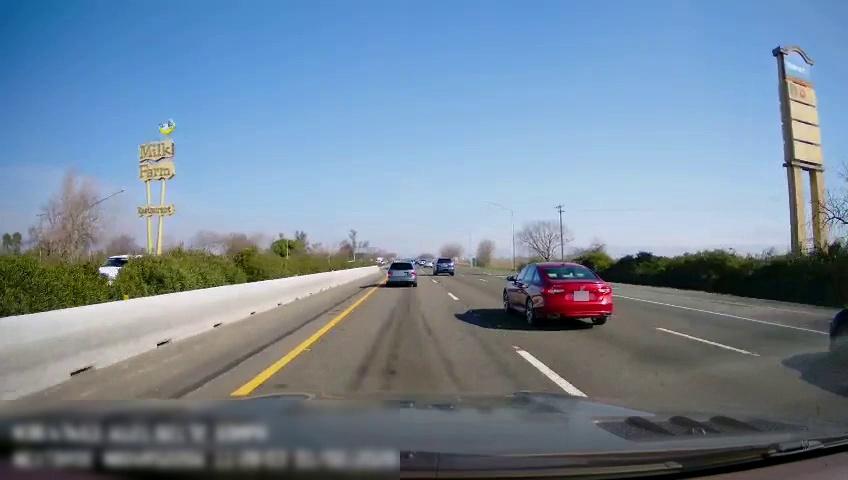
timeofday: Day
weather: Sunny
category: Drivable Space
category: Vehicles | SUV
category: Vehicles | SUV
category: Vehicles | Car
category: Vehicles | SUV
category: Vehicles | Car
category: Lanes | Current Lane
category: Lanes | Current Lane
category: Lanes | Alternate Lane
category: Lanes | Alternate Lane